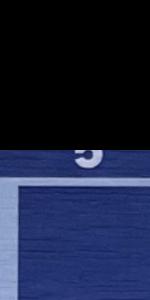
Label: Empty